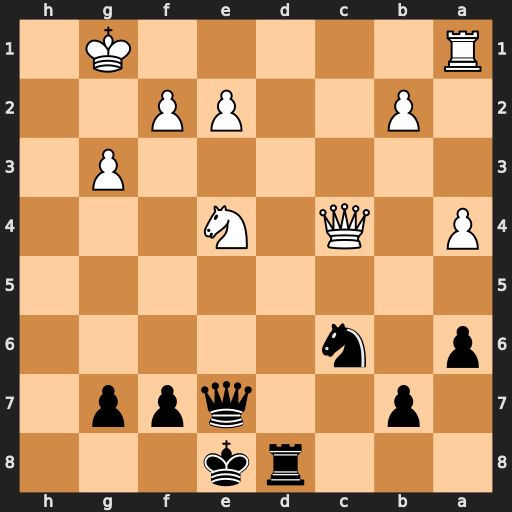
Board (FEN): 3rk3/1p2qpp1/p1n5/8/P1Q1N3/6P1/1P2PP2/R5K1
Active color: b
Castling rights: -
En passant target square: -
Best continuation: Rd4 Qxd4 Nxd4